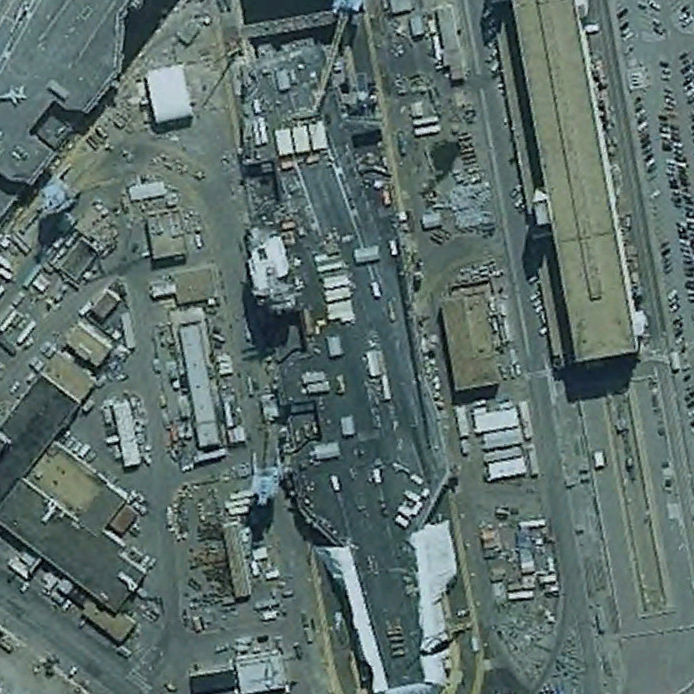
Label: aircraft_carrier